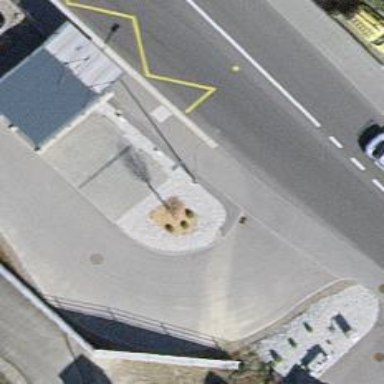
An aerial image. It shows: Platform for public transport. The platform is located by the road.